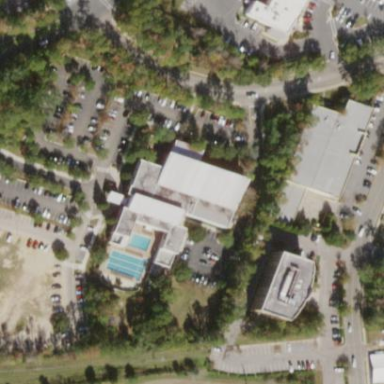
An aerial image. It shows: Commercial building.